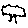
Label: tree